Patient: sex M, age 83
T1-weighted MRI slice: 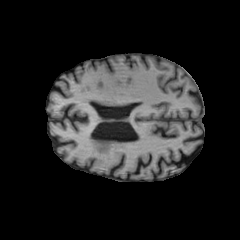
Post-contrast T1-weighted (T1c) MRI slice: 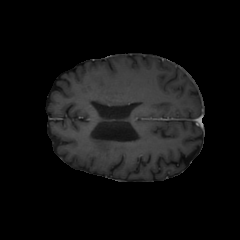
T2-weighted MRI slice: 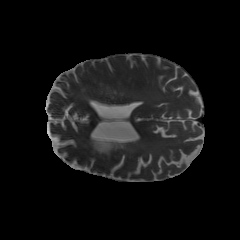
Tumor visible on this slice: no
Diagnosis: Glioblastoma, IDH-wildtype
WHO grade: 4